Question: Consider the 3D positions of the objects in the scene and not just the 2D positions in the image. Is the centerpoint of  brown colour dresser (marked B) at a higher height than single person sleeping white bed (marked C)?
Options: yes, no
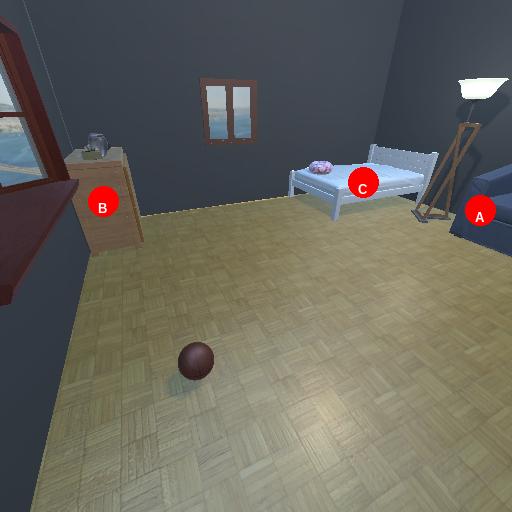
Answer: yes